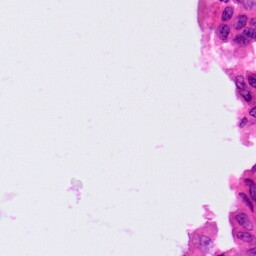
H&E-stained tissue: Lung